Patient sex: F
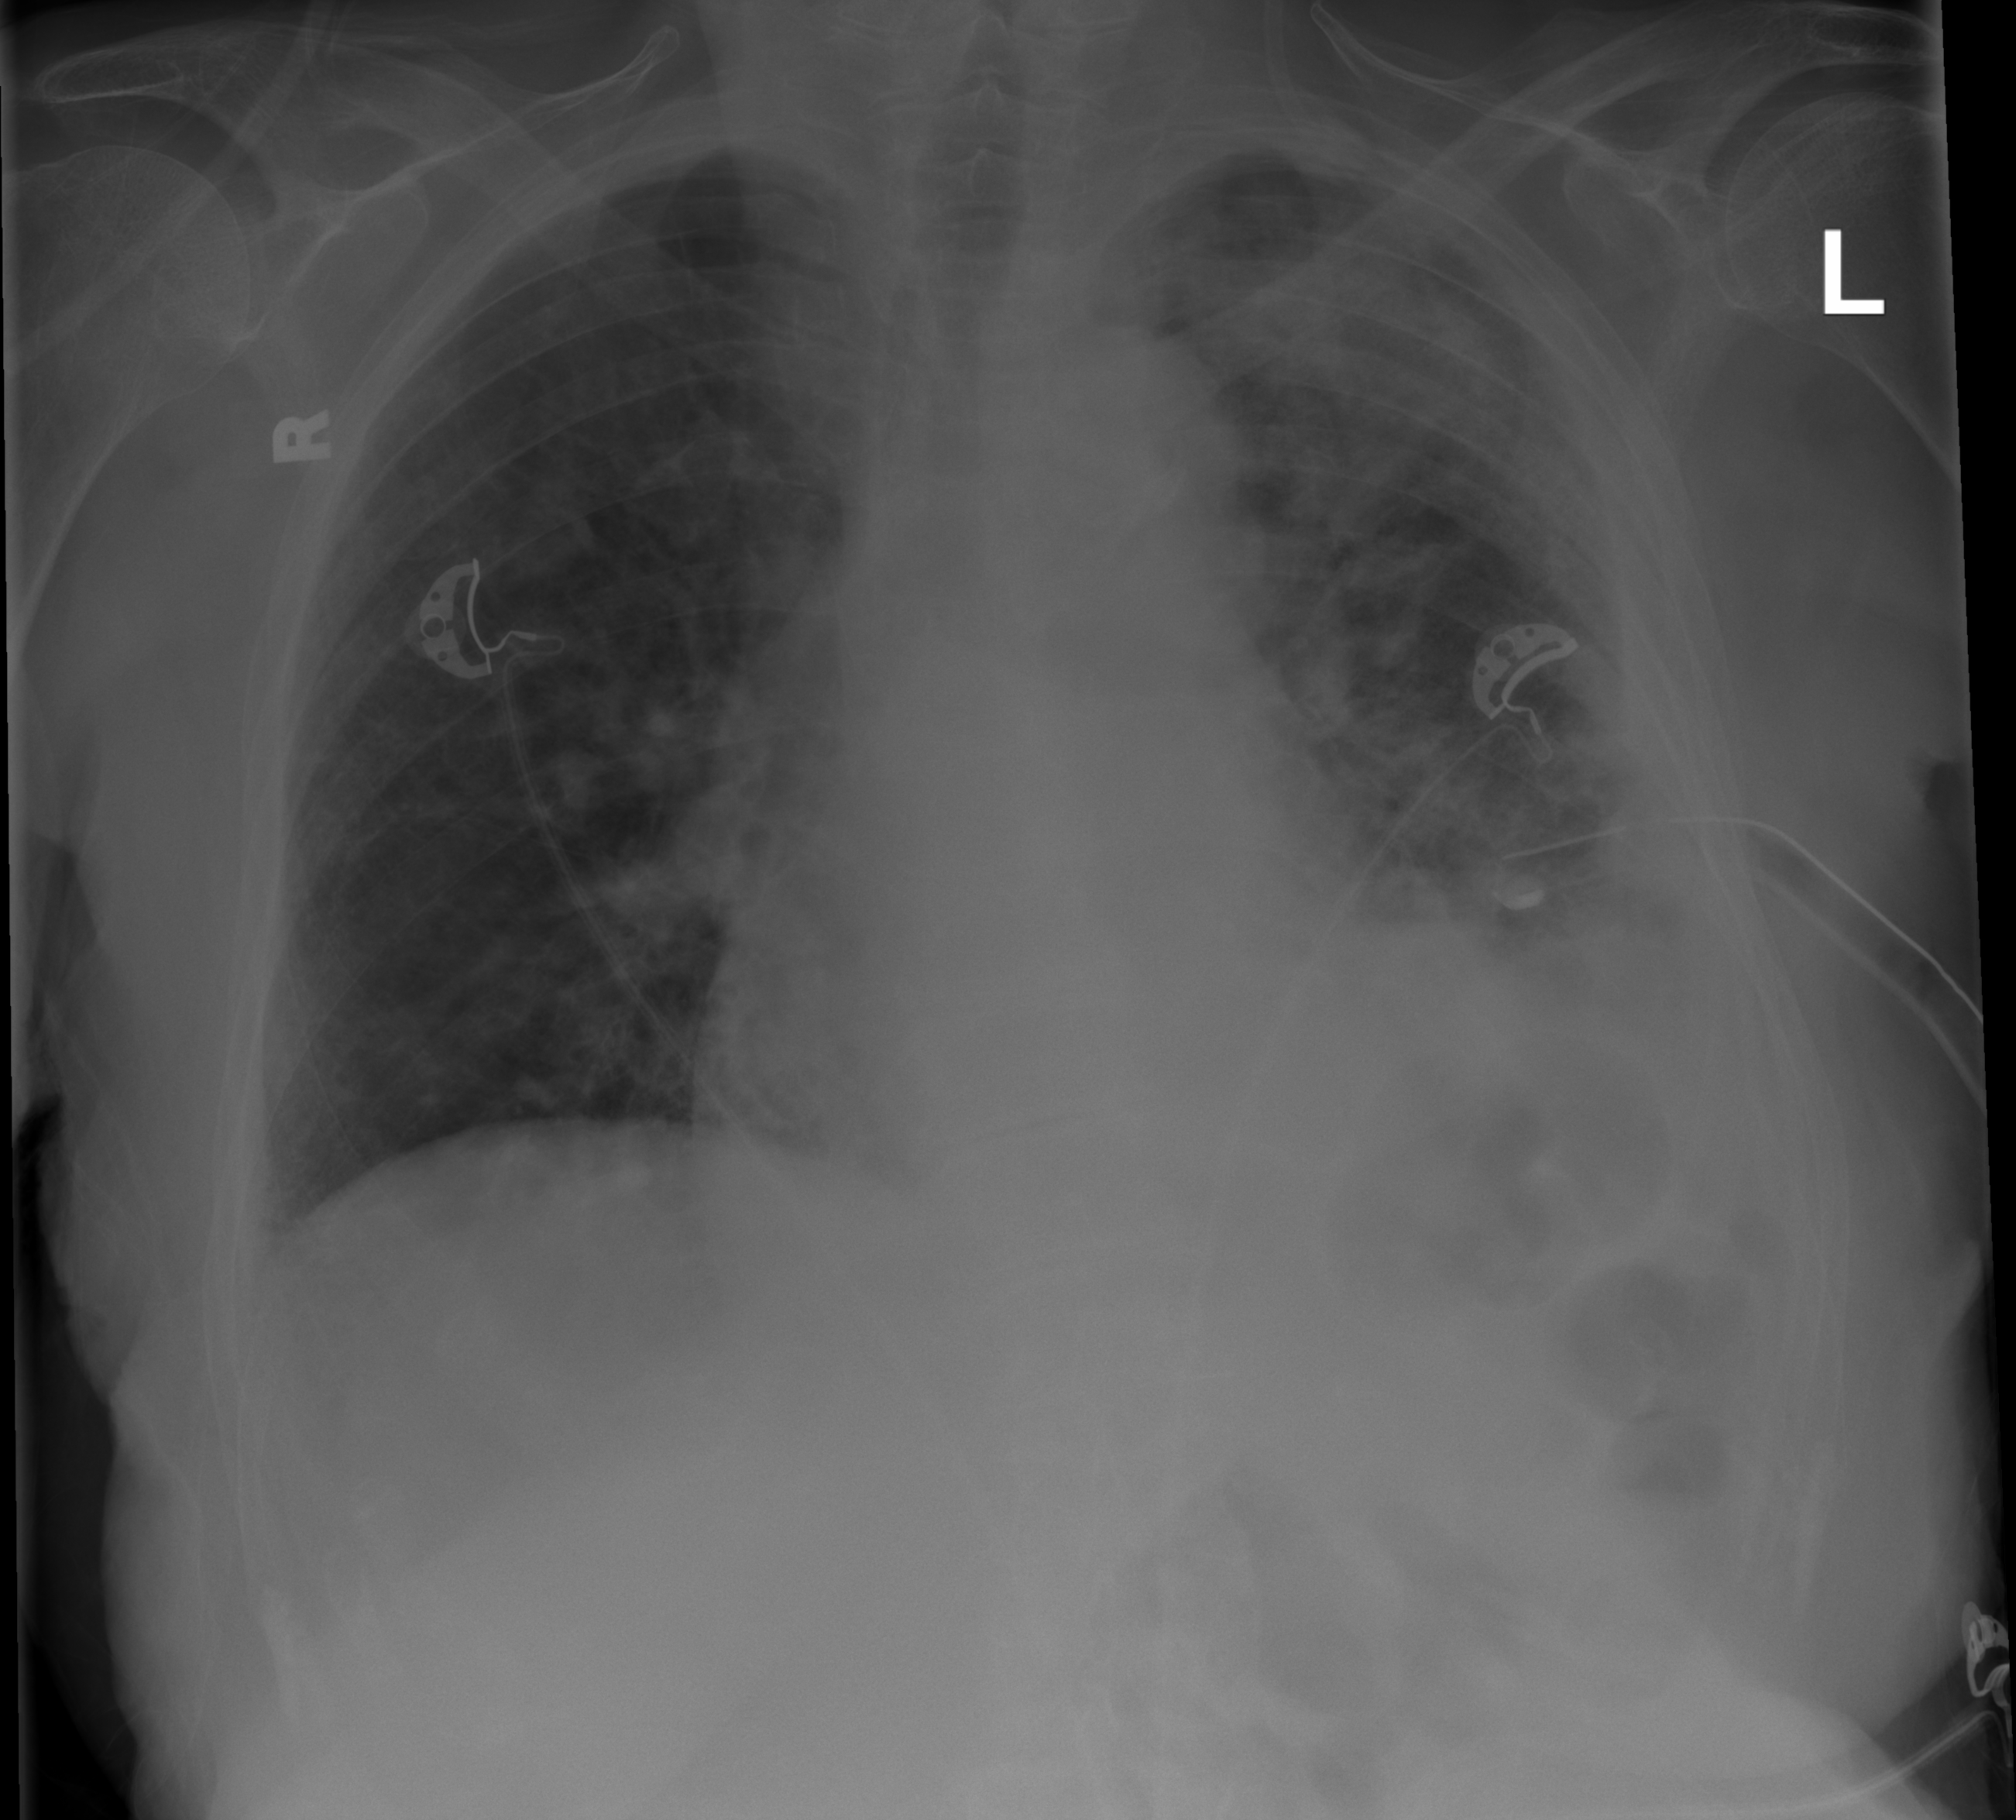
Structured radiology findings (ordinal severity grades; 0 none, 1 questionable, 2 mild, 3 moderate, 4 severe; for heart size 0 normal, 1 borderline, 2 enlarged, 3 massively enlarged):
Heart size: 2
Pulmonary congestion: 1
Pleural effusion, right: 0
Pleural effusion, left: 3
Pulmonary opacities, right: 0
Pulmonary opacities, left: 3
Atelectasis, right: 0
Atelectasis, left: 3